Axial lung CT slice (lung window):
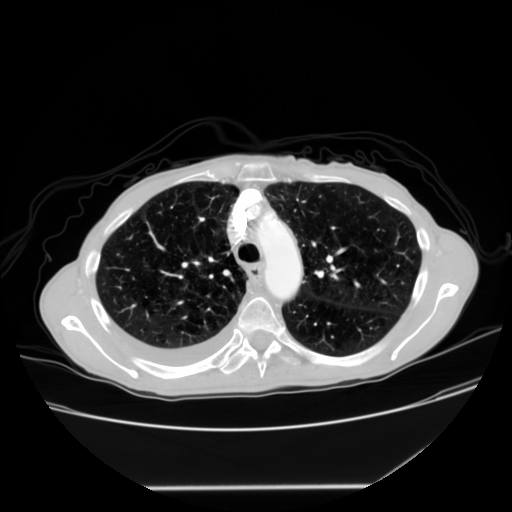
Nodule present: no